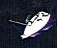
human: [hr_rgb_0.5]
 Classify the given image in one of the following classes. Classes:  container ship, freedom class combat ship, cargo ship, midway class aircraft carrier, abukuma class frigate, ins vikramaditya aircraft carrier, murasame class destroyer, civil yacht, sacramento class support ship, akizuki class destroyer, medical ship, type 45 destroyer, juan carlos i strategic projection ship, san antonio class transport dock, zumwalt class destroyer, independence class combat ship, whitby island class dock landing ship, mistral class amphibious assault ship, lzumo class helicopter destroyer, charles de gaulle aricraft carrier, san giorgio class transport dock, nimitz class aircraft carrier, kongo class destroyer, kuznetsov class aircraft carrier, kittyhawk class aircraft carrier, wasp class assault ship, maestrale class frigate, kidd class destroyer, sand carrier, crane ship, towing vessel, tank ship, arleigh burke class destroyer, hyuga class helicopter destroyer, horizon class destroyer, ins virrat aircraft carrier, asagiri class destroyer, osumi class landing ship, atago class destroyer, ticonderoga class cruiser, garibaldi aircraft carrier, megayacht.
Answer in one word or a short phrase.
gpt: Civil yacht